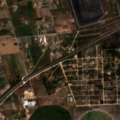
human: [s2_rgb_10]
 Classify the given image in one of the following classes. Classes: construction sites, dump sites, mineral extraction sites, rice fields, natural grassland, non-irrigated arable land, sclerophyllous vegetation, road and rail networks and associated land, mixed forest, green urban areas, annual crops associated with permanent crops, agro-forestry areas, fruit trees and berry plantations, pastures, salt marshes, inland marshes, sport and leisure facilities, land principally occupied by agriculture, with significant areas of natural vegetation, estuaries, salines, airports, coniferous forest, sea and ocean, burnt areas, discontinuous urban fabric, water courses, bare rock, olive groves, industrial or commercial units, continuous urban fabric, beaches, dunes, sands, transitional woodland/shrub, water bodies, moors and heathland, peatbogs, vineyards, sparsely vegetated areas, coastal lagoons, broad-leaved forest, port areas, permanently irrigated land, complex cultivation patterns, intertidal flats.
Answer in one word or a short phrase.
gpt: continuous urban fabric